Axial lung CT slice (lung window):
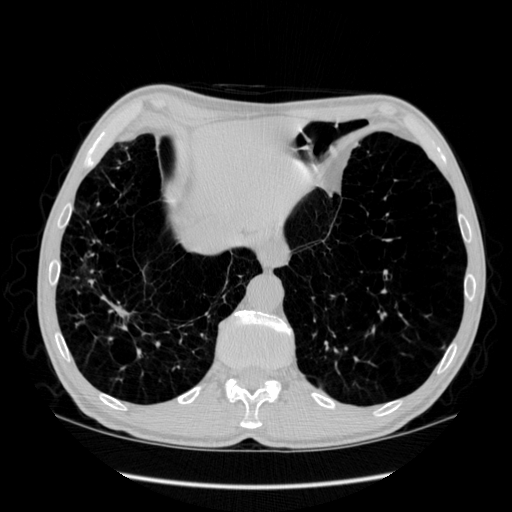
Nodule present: no